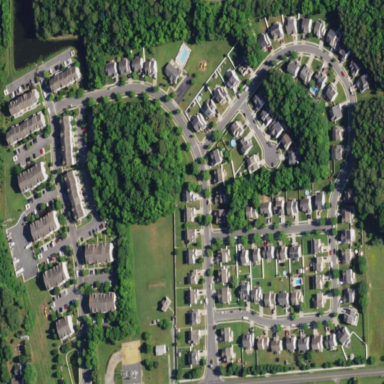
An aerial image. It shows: Residential area within neighborhood.